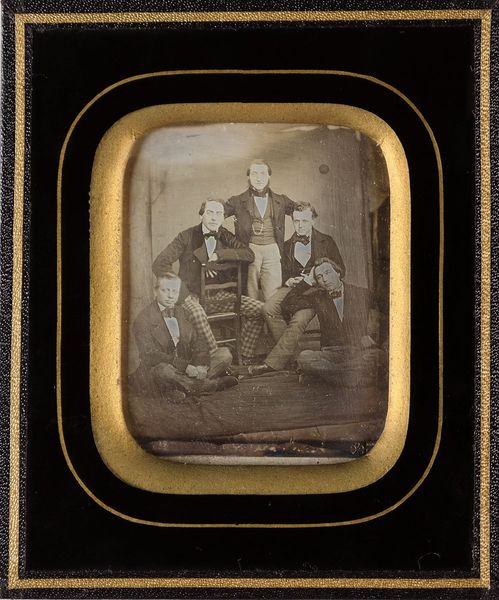
Titel: Fünf unbekannte junge Männer
Standort: Hamburg
Institution: Museum für Kunst und Gewerbe Hamburg
Schlagwörter: mann, gruppenportrait, portrait, figur, foto, fotografie, photographie, photo, schneidersitz, lichtbild, jugendlicher, daguerreotypie, bildwerke, angewandte und bildende kunst, hessische systematik, porträt, porträtfotografie, porträtphotographie, gruppenporträt, beinstellungen, beinhaltungen